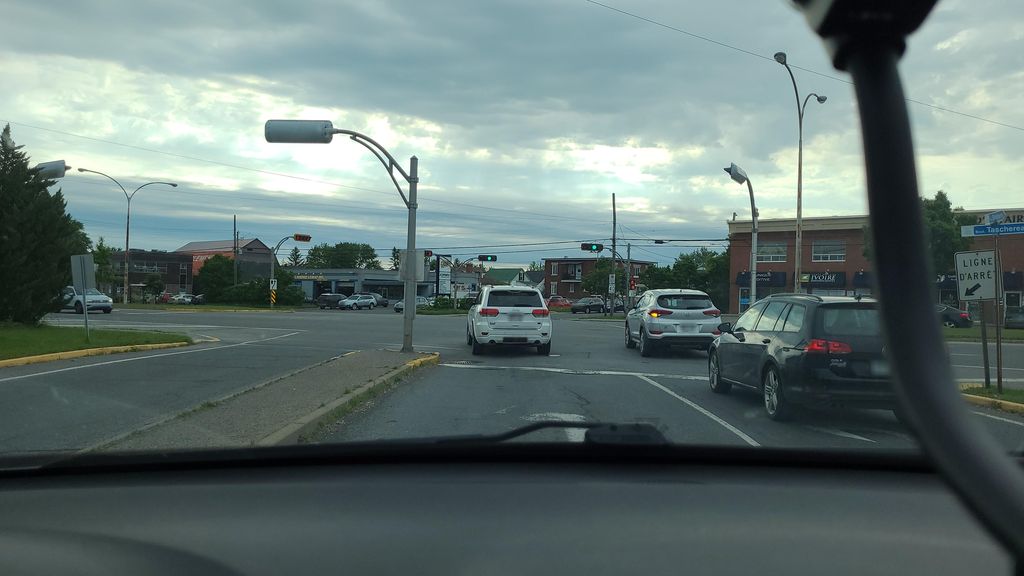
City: montreal